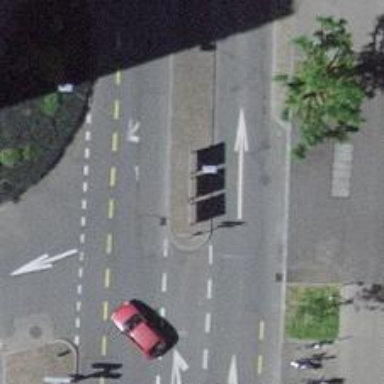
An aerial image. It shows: Secondary road with asphalt surface. It has cycle lane on both sides.